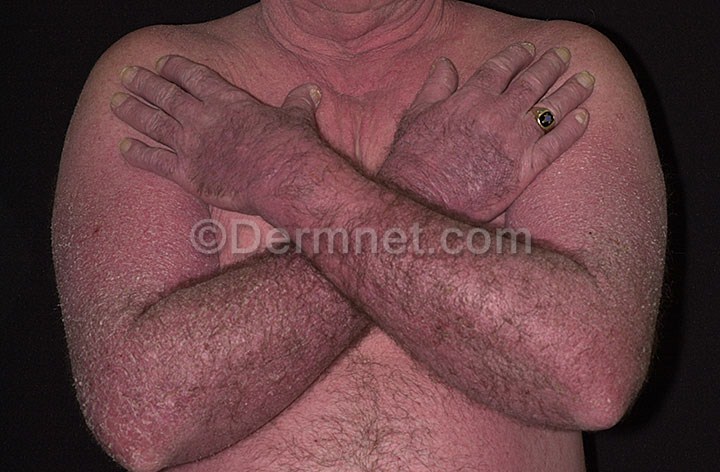
Disease: Eczema Photos